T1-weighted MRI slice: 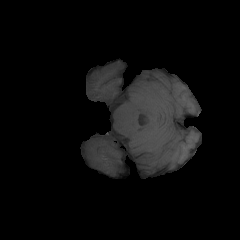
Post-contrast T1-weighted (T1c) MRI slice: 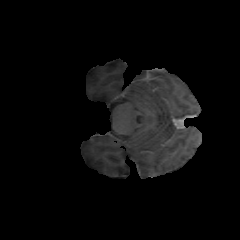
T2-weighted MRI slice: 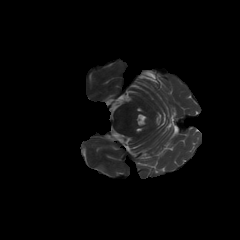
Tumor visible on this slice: no